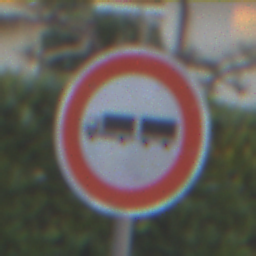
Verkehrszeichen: VerbotLastkraftwagenMitAnhaenger
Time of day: SunriseSunset
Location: Outdoor (Urban)
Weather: Clear
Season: NotSpecified
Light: Natural